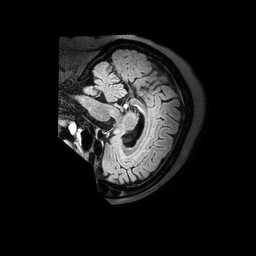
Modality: FLAIR
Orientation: sagittal
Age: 69
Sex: female
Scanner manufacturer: philips
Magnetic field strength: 3 T
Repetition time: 4.8 s
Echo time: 0.2794 s